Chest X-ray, AP view. Patient: 40 years old, sex M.
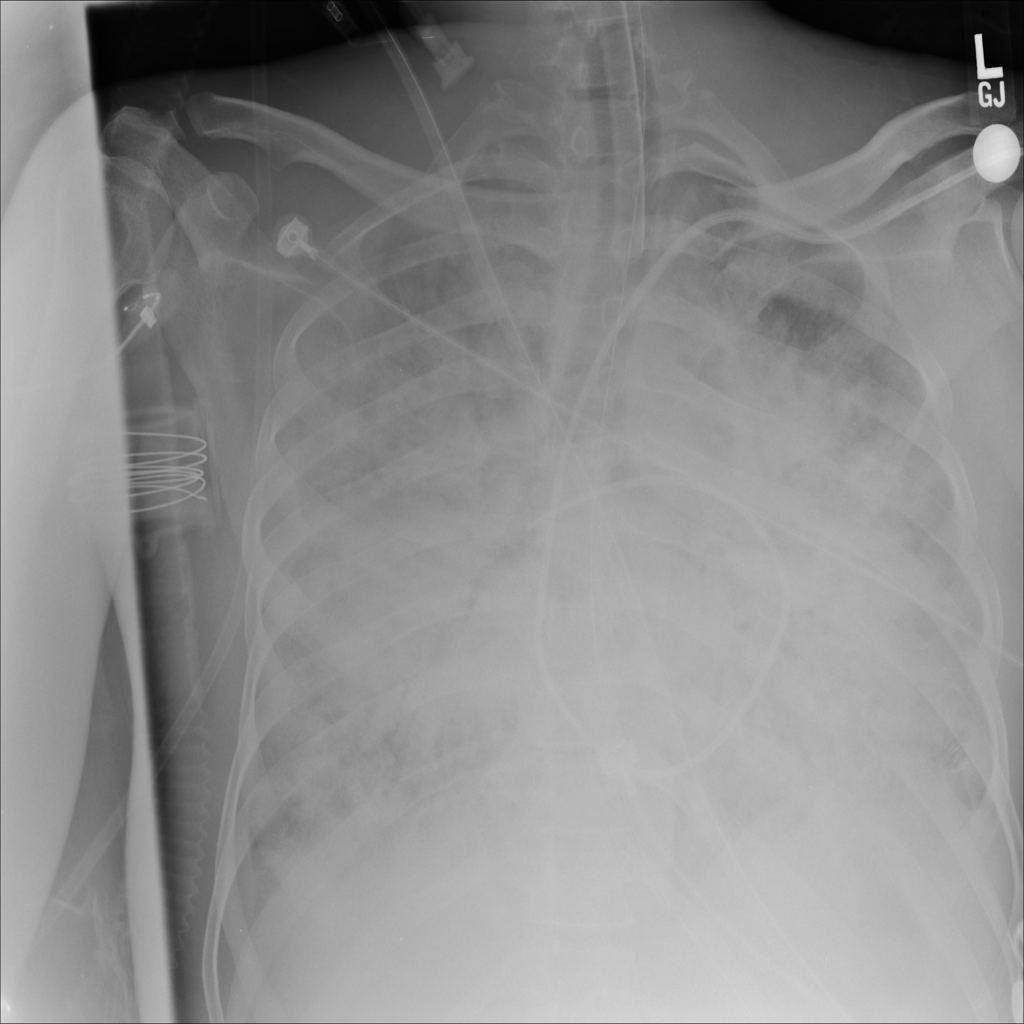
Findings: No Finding